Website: crate-barrel
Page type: delivery-shipping
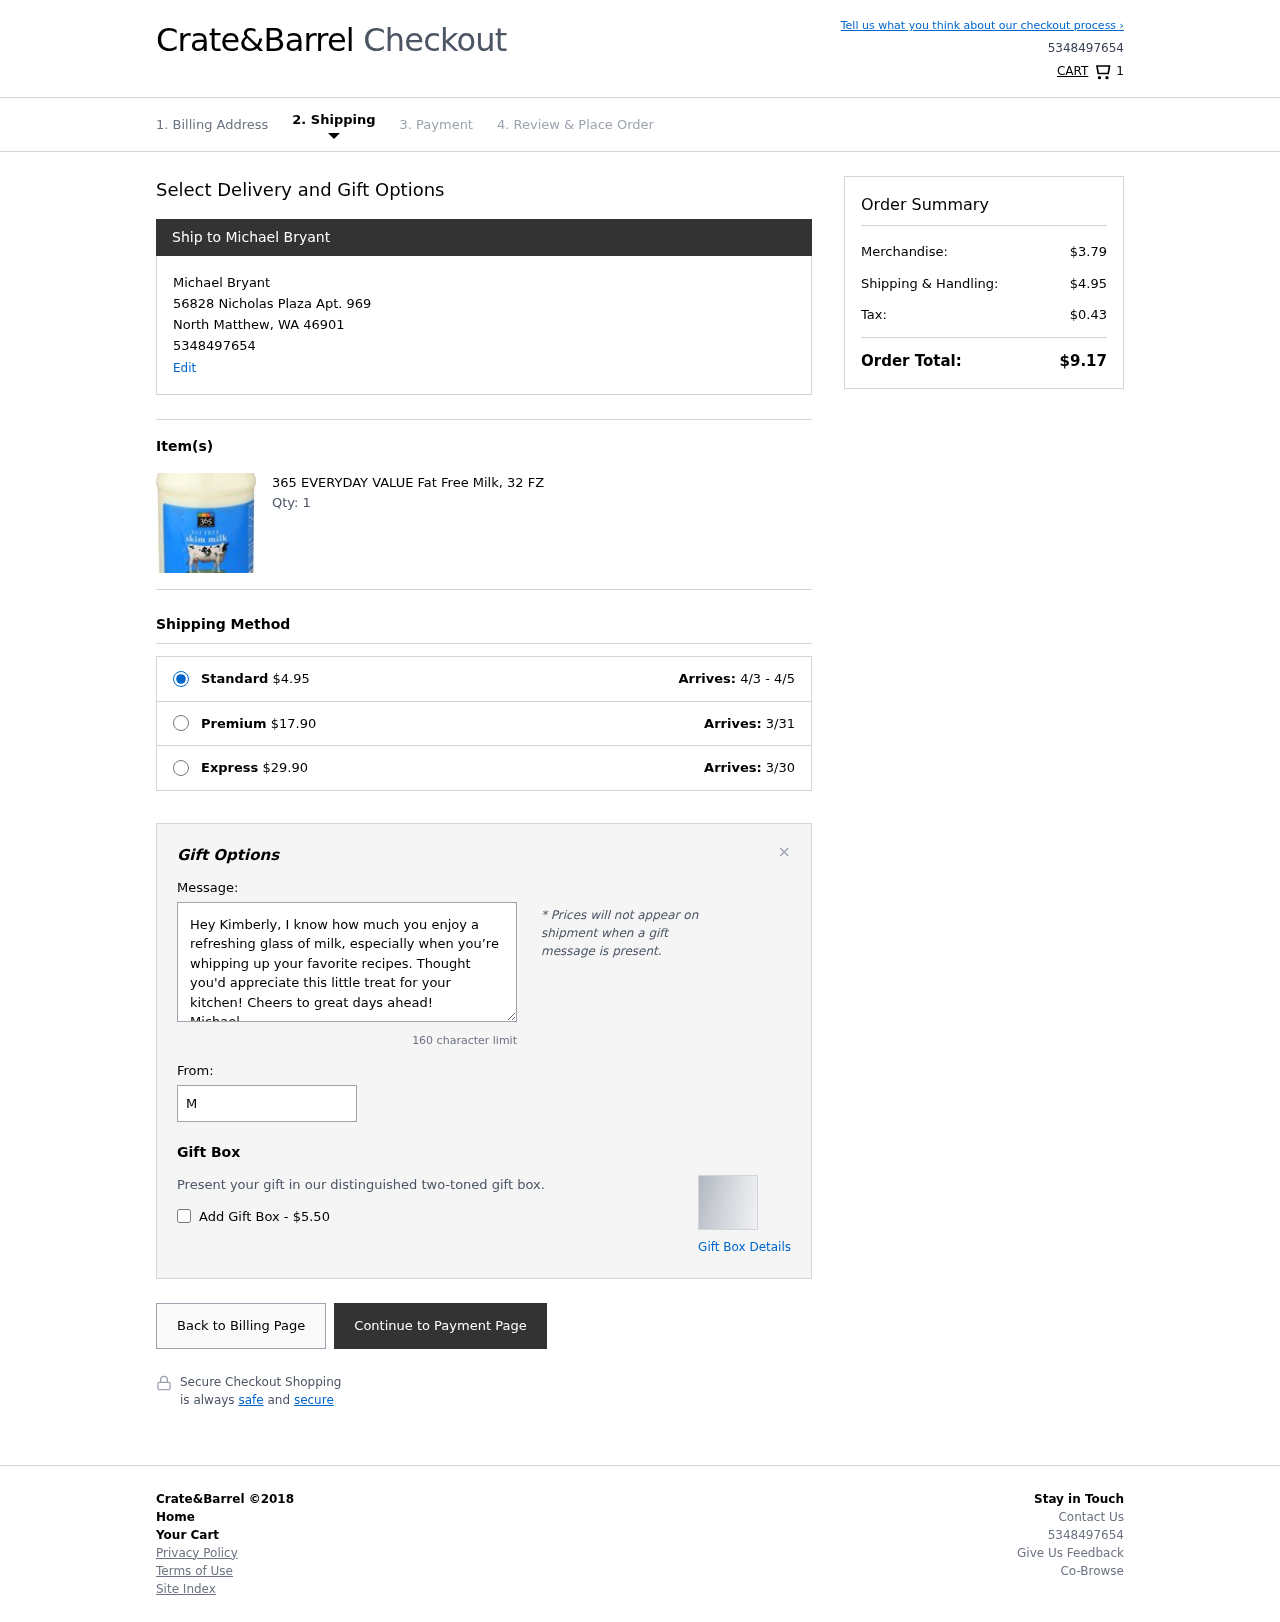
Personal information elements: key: PII_CITY
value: North Matthew
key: PII_FULLNAME
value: Michael Bryant
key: PII_PHONE
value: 5348497654
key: PII_POSTCODE
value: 46901
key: PII_STATE_ABBR
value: WA
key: PII_STREET
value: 56828 Nicholas Plaza Apt. 969
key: PII_FIRSTNAME
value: Michael
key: PII_LASTNAME
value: Bryant
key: PII_FULLNAME2
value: Michael Bryant
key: PII_FULLNAME3
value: Michael Bryant
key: PII_FIRSTNAME2
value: Michael
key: PII_FIRSTNAME3
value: Michael
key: PII_LASTNAME2
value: Bryant
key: PII_LASTNAME3
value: Bryant
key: PII_FIRSTNAME_DERIVED
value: Michael
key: PII_LASTNAME_DERIVED
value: Bryant
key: PII_FULLNAME_DERIVED
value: Michael Bryant
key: PII_NAME_FULL_DERIVED
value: Michael Bryant
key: PII_PHONE_LINE
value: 7654
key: PII_PHONE_SUFFIX
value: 7654
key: PII_PHONE2
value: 5348497654
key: PII_PHONE3
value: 5348497654
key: PII_PHONE_NUMERIC
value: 5348497654
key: PII_PHONE_LINE_NUMERIC
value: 7654
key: PII_PHONE_SUFFIX_NUMERIC
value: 7654
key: PII_PHONE2_NUMERIC
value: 5348497654
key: PII_PHONE3_NUMERIC
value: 5348497654
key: PII_PHONE_DIGITS
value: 5348497654
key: PII_PHONE_LAST4
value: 7654
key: PII_GIFT_MESSAGE
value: Hey Kimberly, I know how much you enjoy a refreshing glass of milk, especially when you’re whipping up your favorite recipes. Thought you'd appreciate this little treat for your kitchen! Cheers to great days ahead!
Michael
Product elements: key: PRODUCT1_NAME
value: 365 EVERYDAY VALUE Fat Free Milk, 32 FZ
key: PRODUCT1_QUANTITY
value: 1
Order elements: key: ORDER_NUM_ITEMS
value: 1
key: ORDER_SHIPPING_COST
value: $4.95
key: ORDER_DELIVERY_DATE
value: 4/3 - 4/5
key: PREMIUM_SHIPPING_COST
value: $17.90
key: PREMIUM_DELIVERY_DATE
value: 3/31
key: EXPRESS_SHIPPING_COST
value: $29.90
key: EXPRESS_DELIVERY_DATE
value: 3/30
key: ORDER_SUBTOTAL
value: $3.79
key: ORDER_SHIPPING_COST2
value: $4.95
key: ORDER_TAX
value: $0.43
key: ORDER_TOTAL
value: $9.17